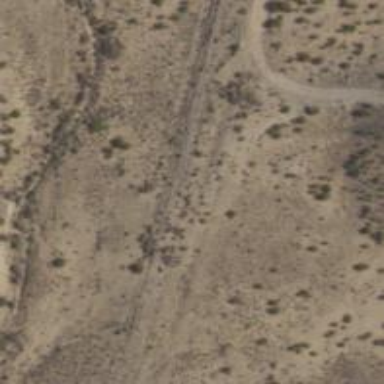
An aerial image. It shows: Track with grade 4 track type.